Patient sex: M
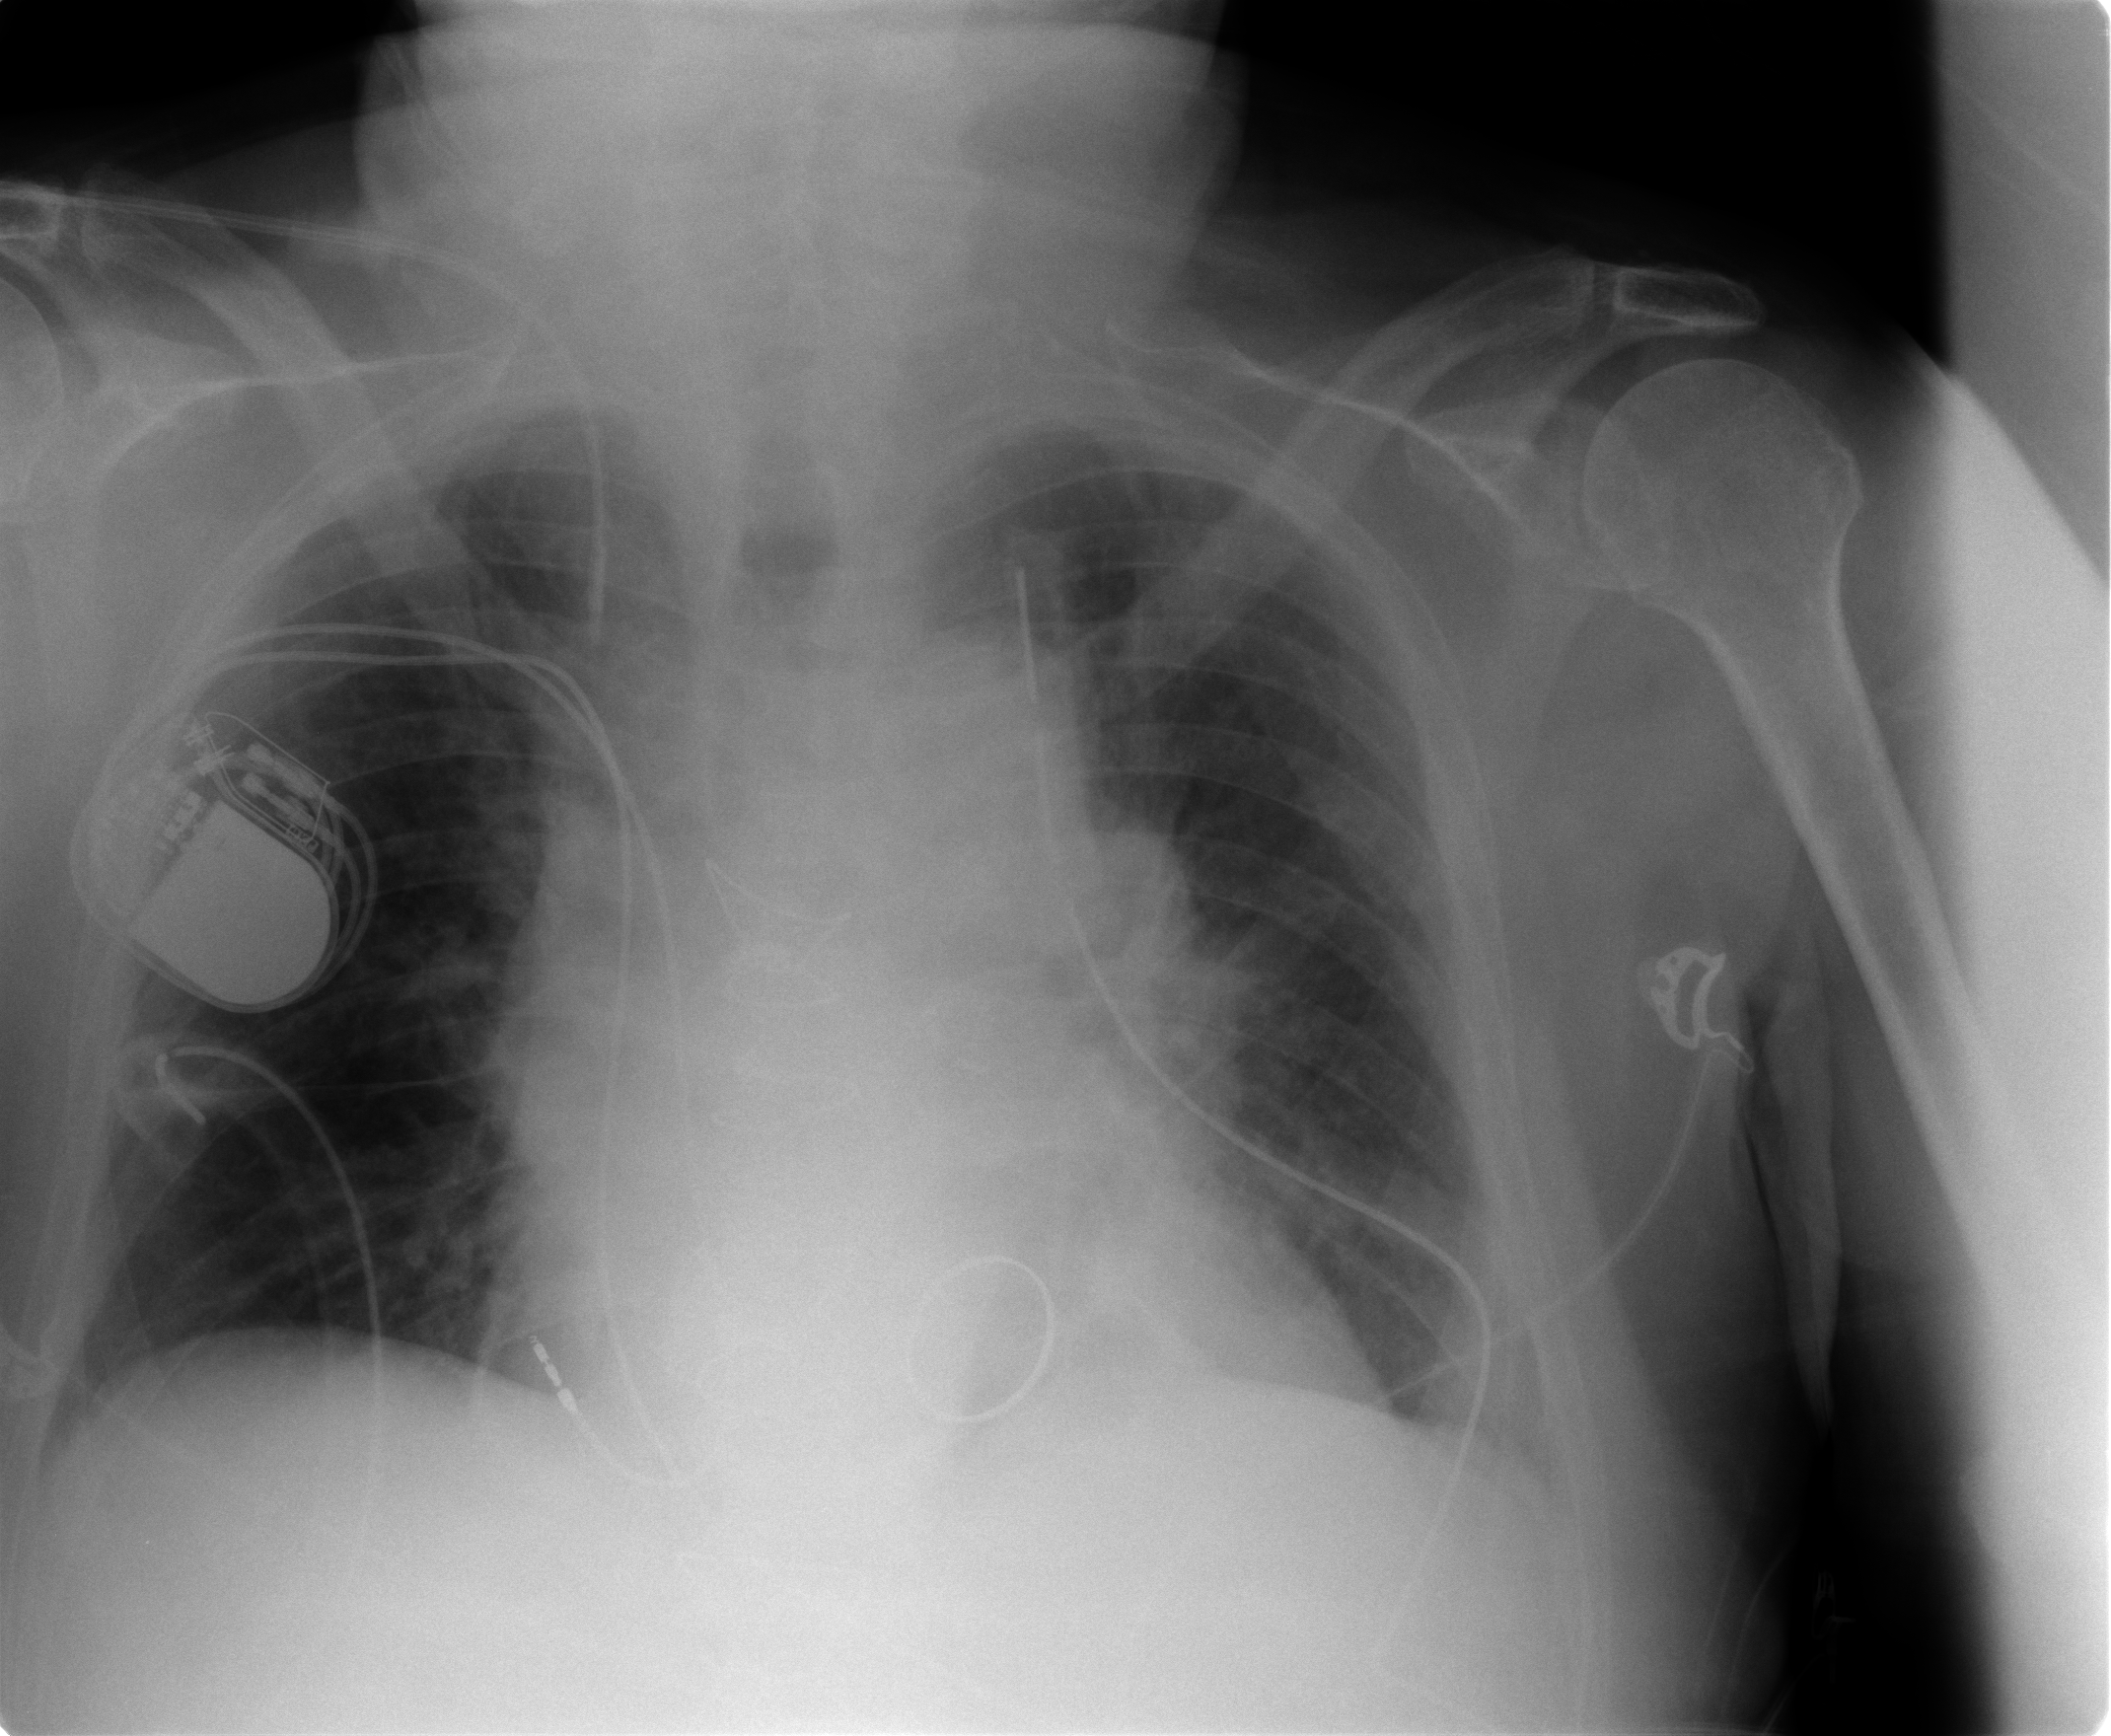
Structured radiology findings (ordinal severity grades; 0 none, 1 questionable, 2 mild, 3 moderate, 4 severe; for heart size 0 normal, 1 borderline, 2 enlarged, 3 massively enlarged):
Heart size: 2
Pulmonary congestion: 2
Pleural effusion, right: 0
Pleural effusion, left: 2
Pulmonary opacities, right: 0
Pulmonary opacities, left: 2
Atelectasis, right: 0
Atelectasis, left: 2